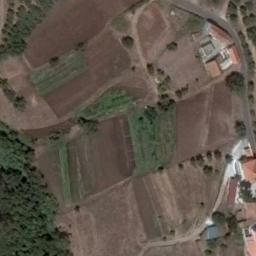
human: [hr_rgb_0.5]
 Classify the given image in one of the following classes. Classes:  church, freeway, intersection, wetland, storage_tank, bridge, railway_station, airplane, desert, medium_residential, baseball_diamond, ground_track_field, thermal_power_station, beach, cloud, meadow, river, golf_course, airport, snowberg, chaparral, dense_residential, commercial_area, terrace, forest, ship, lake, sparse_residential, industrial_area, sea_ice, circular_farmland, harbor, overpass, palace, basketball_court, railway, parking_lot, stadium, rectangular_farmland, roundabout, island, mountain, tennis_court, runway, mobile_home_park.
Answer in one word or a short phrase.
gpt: rectangular_farmland